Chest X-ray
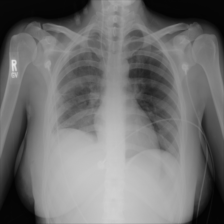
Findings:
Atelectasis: negative
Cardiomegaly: negative
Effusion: negative
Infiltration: positive
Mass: negative
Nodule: negative
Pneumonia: negative
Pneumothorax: positive
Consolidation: positive
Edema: negative
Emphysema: negative
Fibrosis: negative
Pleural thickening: negative
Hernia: negative